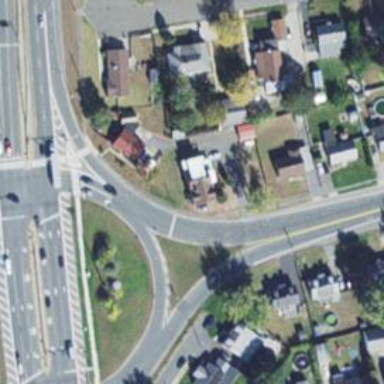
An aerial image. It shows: Primary highway with asphalt surface featuring circular junction.